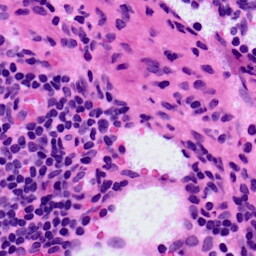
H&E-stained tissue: LymphNode